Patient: sex F, age 43
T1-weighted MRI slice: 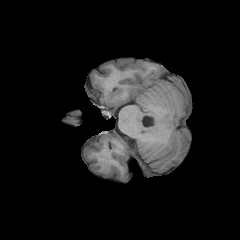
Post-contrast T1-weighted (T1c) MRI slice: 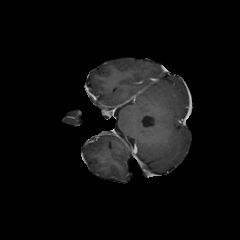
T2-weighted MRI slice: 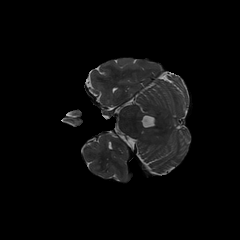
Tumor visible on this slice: no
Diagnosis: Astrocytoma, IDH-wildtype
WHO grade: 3